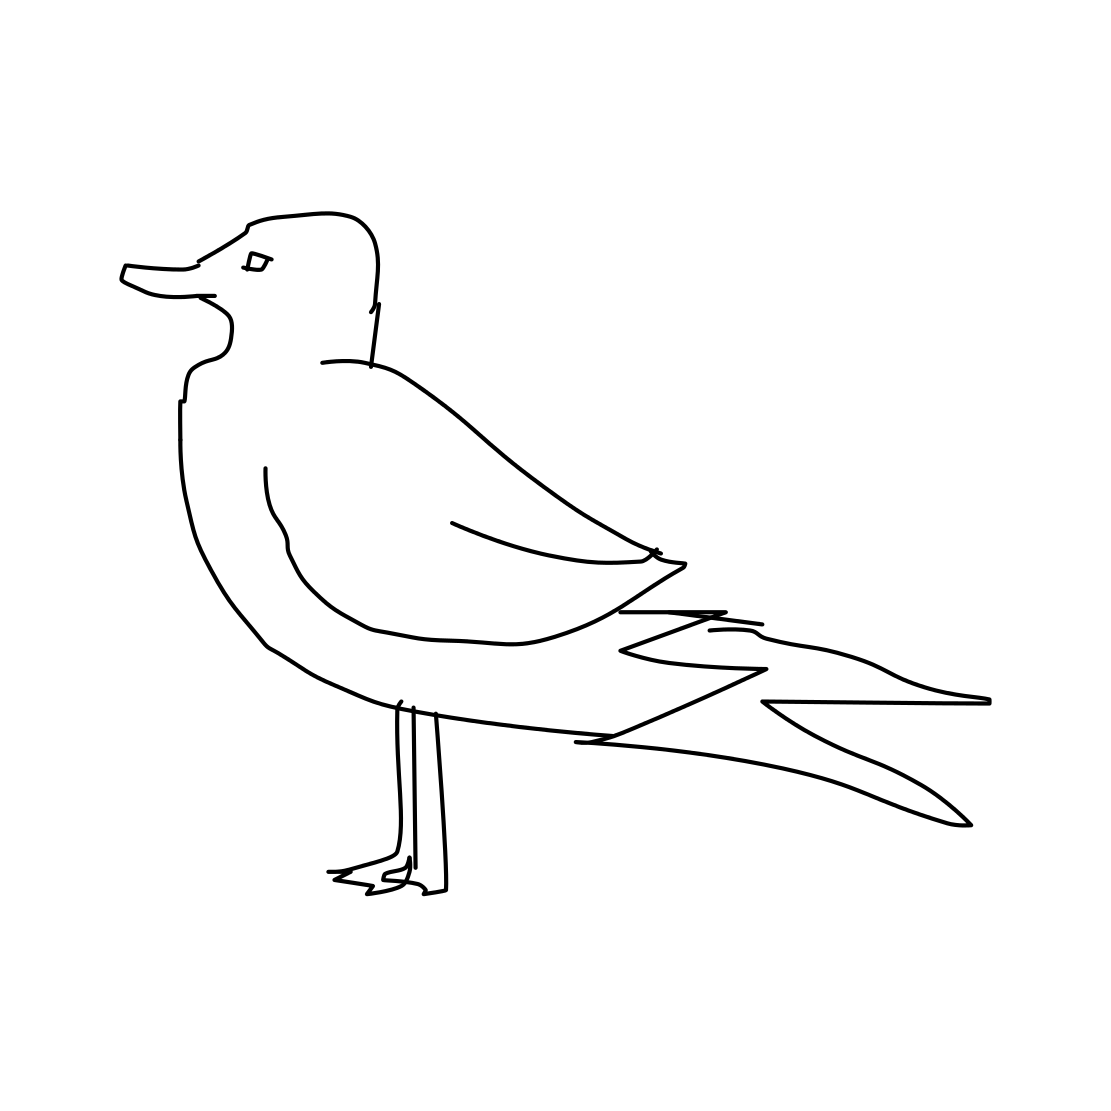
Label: seagull